Question: Almost every time I commit to SVN I keep getting a checksum mismatch error. I already know how to fix it (by checking out the folder and copying over the .svn folder after deleting the old one). What I want to know is what causes this as its starting to drive me insane.
OS: Windows 7
SVN Client: VisualSVN, TortoiseSVN

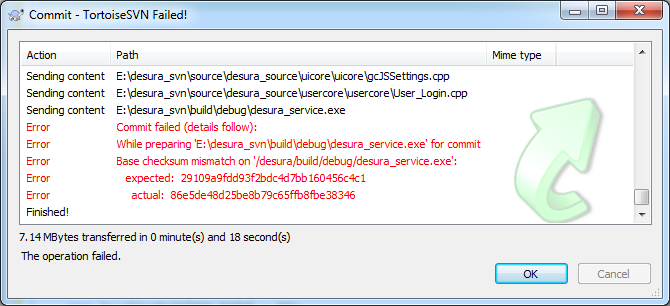
Answer: Yes, this error is a bit annoying.. There are multiple reasons this can occur, say a broken network, power outage, or say file corruption. The workaround you figured out is the best way to get over this error afaik..
More details on the reasons and theory why this error occurs: (similar issue, where the md5 was being null; where as in your case its a different value than whats on the server)
<URL>